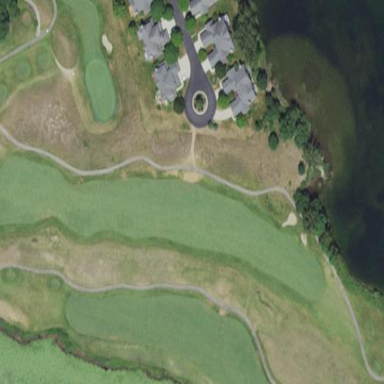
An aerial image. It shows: Rough area on grassy golf course.